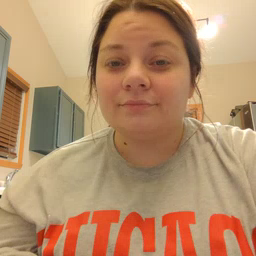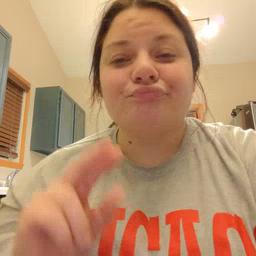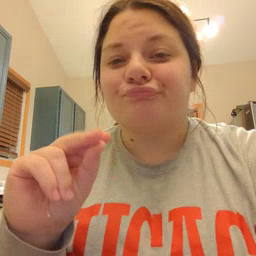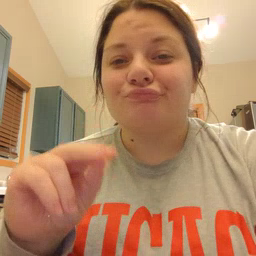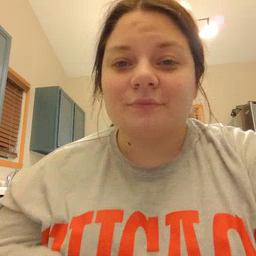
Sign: no